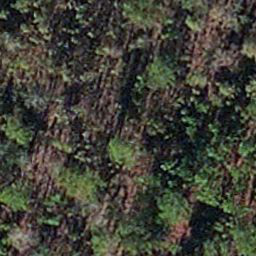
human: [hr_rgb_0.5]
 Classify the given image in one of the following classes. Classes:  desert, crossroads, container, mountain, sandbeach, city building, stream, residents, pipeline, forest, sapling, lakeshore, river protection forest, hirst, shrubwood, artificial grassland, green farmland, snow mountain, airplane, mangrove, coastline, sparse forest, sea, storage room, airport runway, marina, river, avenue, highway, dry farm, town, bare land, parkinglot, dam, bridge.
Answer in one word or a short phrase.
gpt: sapling